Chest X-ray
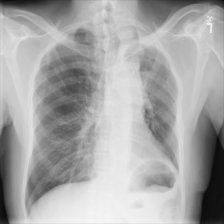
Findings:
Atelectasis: negative
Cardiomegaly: negative
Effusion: negative
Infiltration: negative
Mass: negative
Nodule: negative
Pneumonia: negative
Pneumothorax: negative
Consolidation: negative
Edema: negative
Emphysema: negative
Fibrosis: negative
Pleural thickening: negative
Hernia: negative